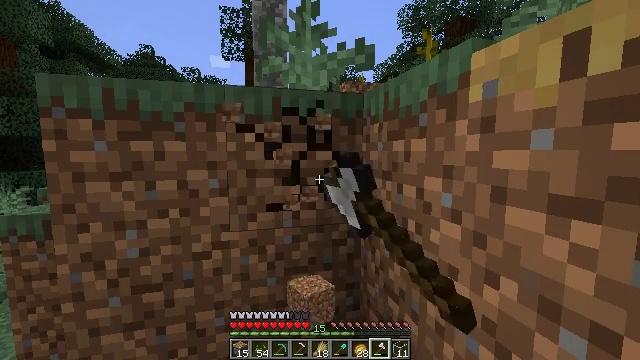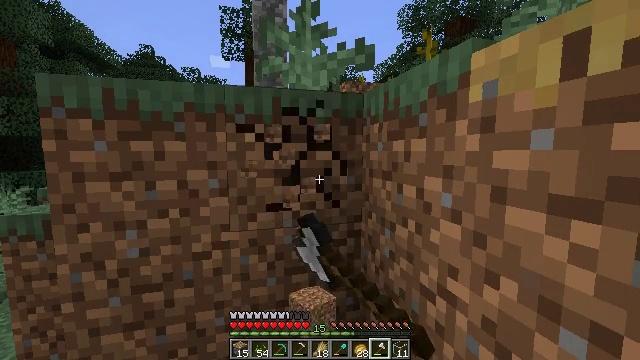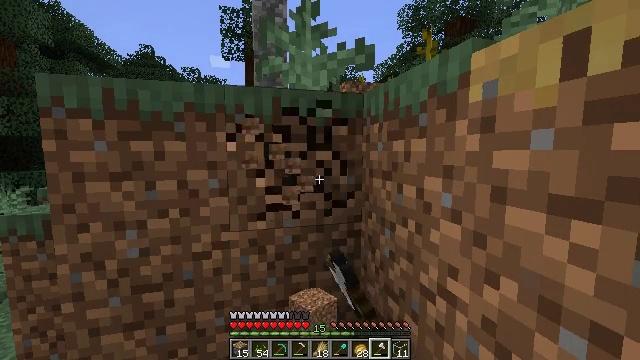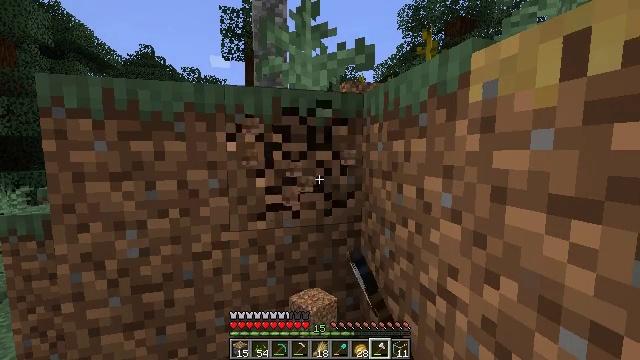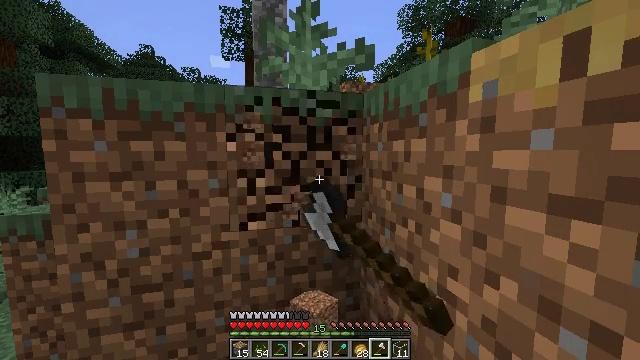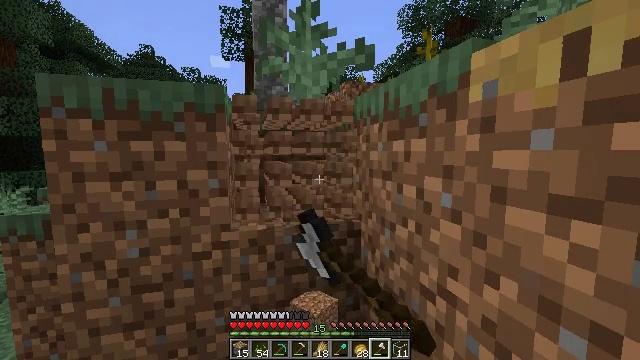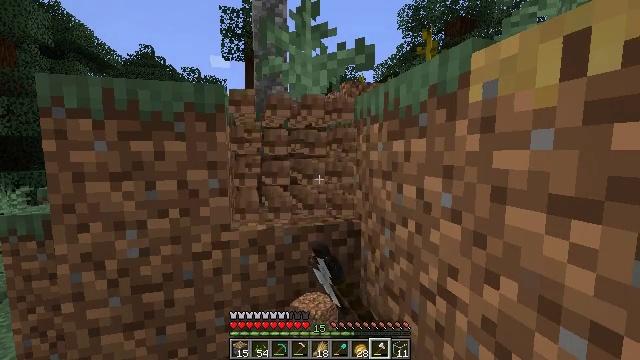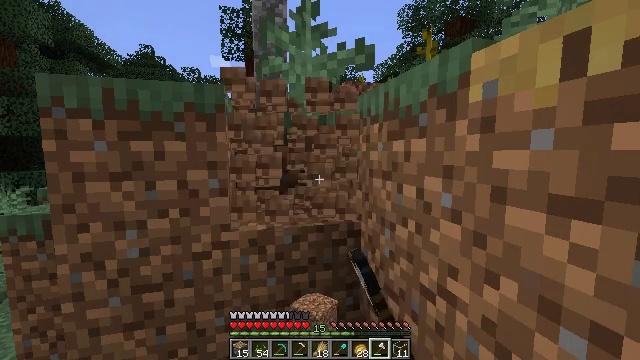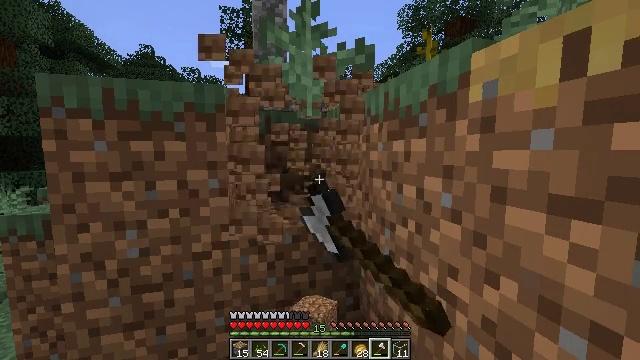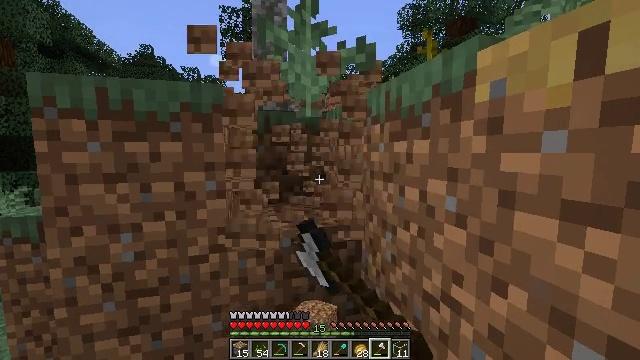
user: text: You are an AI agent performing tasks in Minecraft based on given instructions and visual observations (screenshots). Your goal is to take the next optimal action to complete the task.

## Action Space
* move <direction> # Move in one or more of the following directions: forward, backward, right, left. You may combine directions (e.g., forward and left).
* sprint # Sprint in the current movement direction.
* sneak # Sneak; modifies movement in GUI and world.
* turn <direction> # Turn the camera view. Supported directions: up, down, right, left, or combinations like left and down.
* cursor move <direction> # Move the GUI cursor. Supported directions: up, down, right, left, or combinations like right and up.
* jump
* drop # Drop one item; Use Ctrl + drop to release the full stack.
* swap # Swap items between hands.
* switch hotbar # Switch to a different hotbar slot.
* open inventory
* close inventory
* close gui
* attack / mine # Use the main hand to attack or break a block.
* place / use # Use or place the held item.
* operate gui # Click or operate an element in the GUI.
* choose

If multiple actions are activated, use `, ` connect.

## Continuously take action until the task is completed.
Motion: motion action
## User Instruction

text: Break the grass block.
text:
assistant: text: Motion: attack / mine
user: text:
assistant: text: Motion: attack / mine
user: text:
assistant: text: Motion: attack / mine
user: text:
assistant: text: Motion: attack / mine
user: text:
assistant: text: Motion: attack / mine
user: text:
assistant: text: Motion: attack / mine
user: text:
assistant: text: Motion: attack / mine
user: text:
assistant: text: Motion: attack / mine
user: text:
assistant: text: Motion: move forward, attack / mine
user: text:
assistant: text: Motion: attack / mine